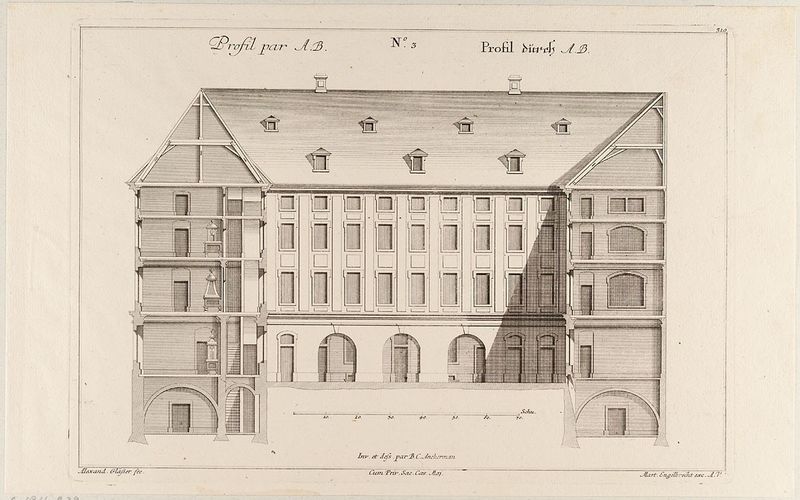
Titel: Profilansicht eines Palastes/Gasthauses
Künstler: Martin Engelbrecht
Standort: Hamburg
Institution: Museum für Kunst und Gewerbe Hamburg
Schlagwörter: dach, barock, papier, fassade, grafik, graphik, fotografie, photographie, palast, druckgraphik, druckgrafik, radierung, entwurf, etagen, plan, querschnitt, grundriss, aufriss, gerippt, reproduktionen, barockzeit, barockzeitalter, druckerzeugnisse, architekturdarstellungen, gebäudes, ornamentstich, vorlageblätter